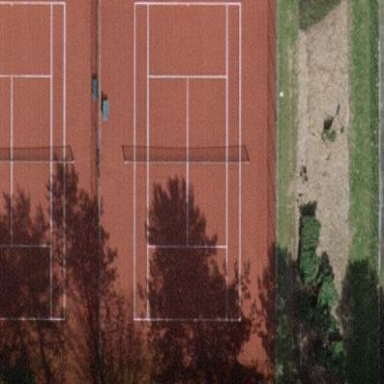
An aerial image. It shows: Tennis court on the leisure land pitch.